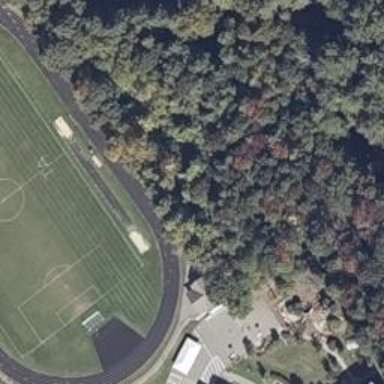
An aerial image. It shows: Athletic track located in leisure land area.